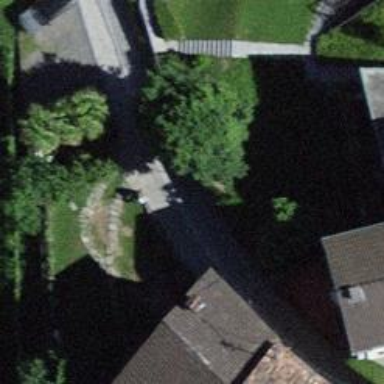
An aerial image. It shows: Cobblestone alley used as service road.